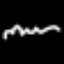
Label: squiggle